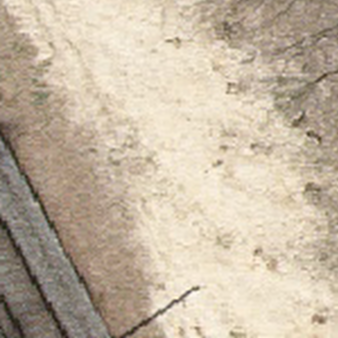
Label: other